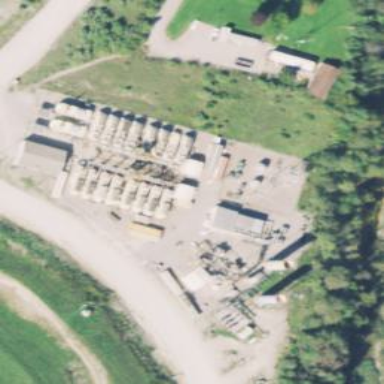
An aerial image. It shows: Generator is pictured.